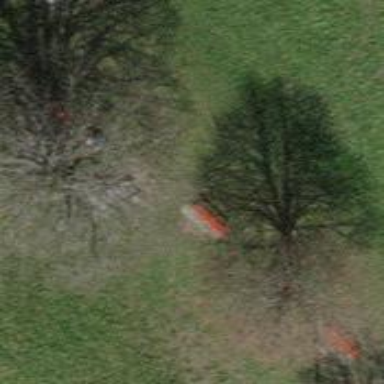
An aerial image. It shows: Red bench.